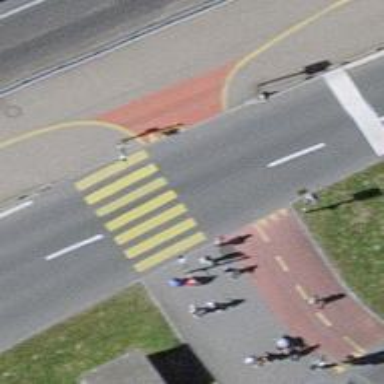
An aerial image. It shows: Road crossing with traffic signals.